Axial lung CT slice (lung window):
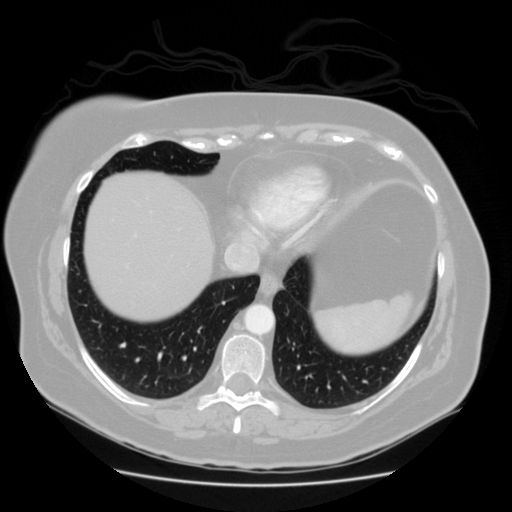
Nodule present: no